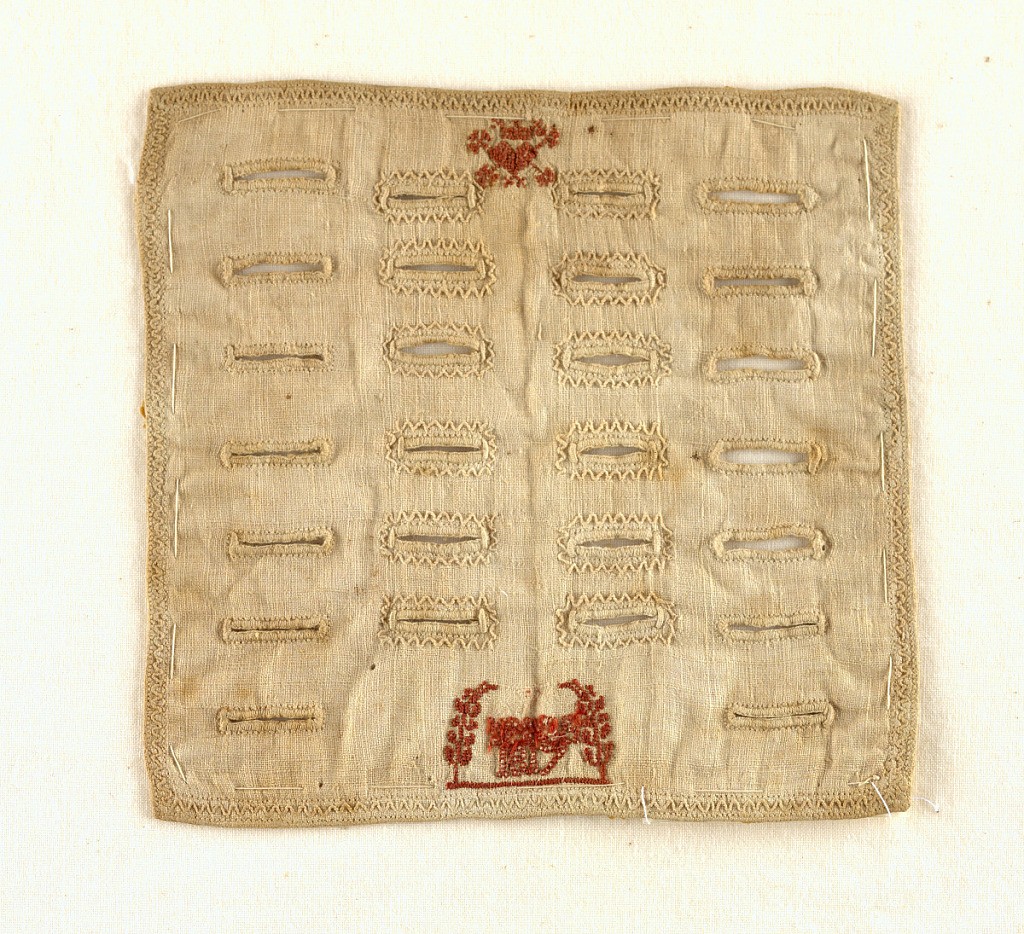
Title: Sampler
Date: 1817
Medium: silk embroidery on linen foundation Technique: buttonhole and running stitches on plain weave
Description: Small sampler with four columns of decorative buttonholes worked in white on a white ground; red coat of arms at center top and red date at center bottom.